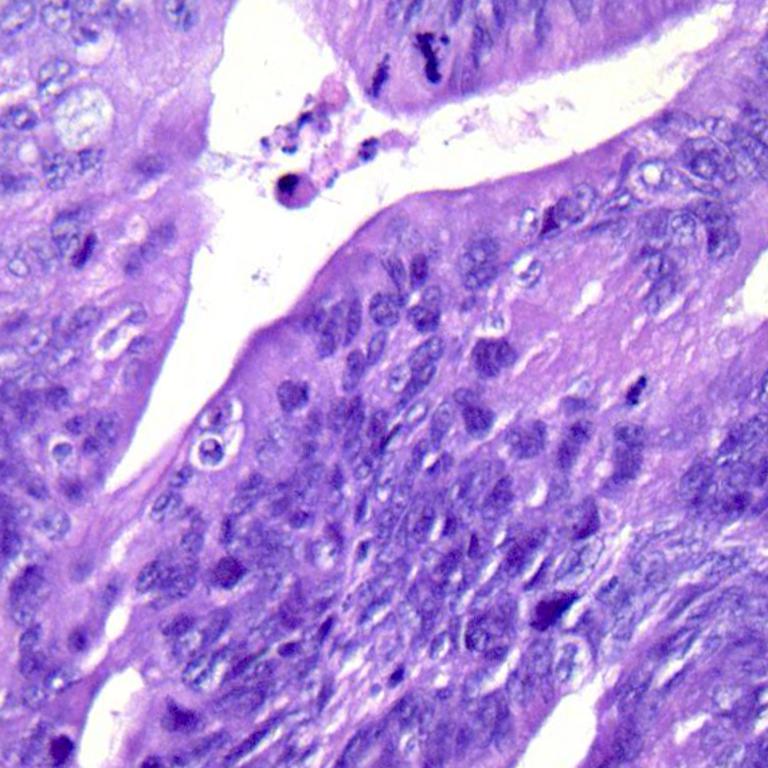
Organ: colon
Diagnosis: adenocarcinomas